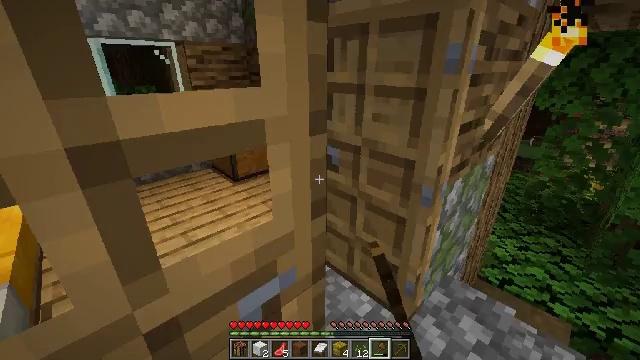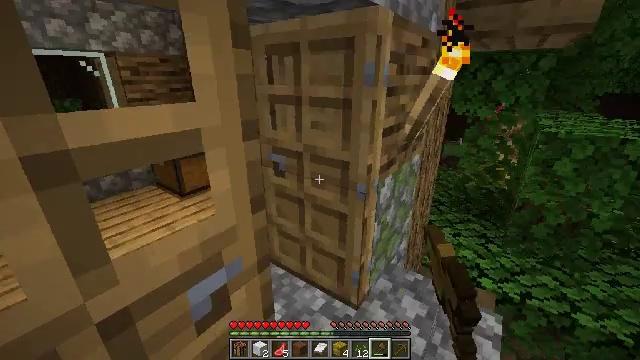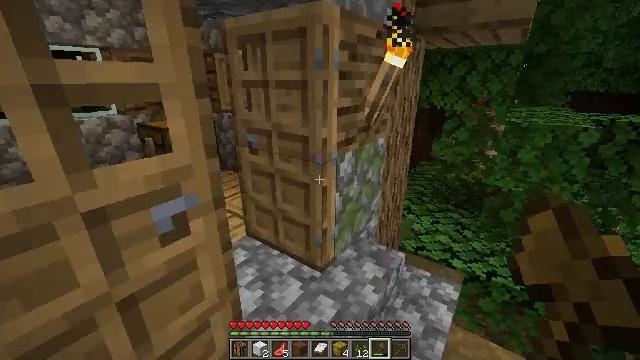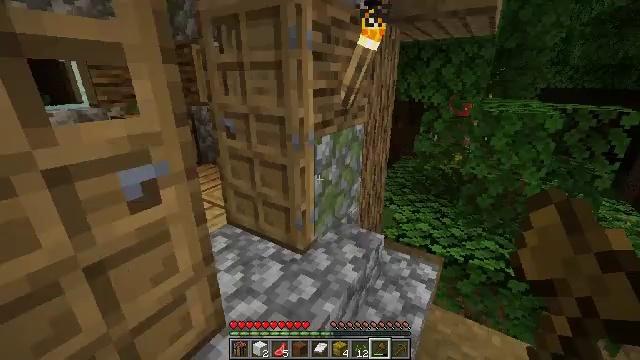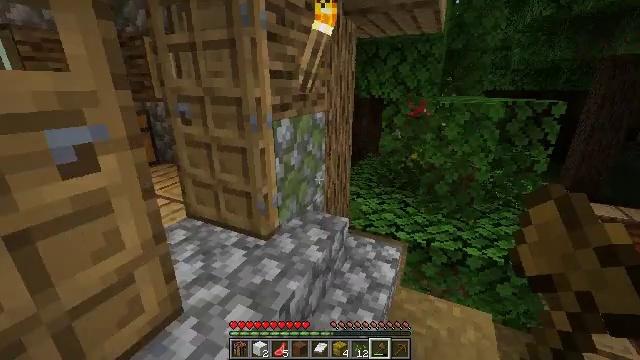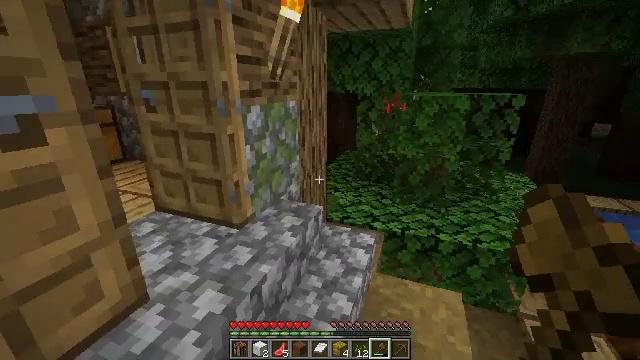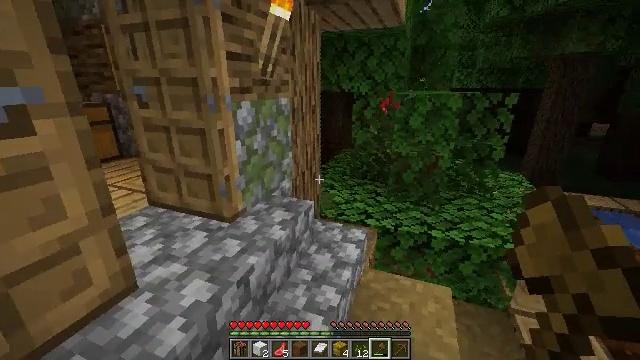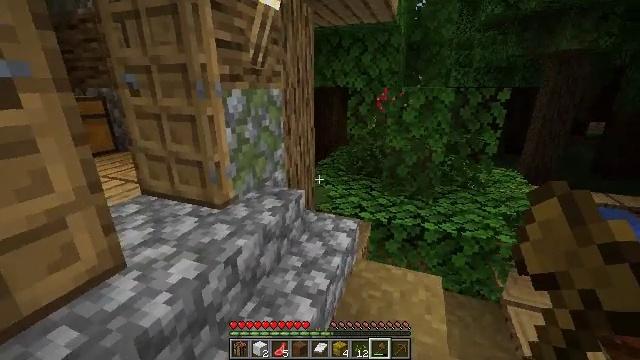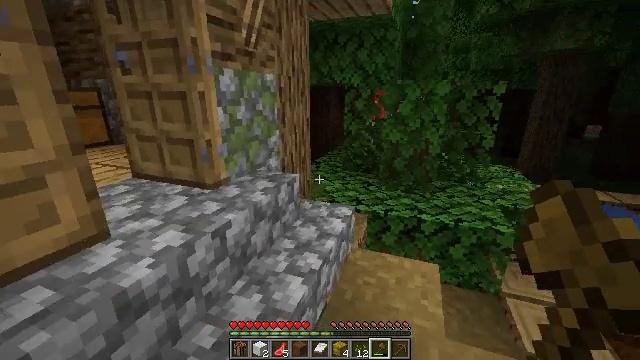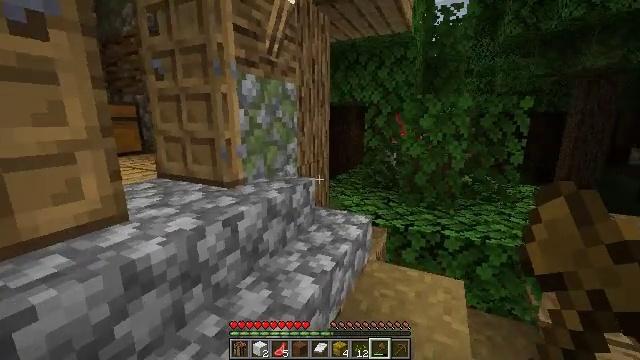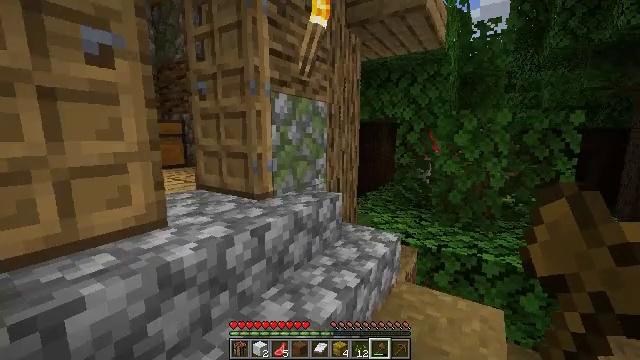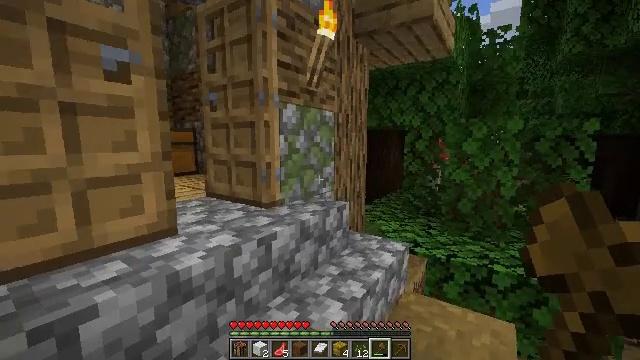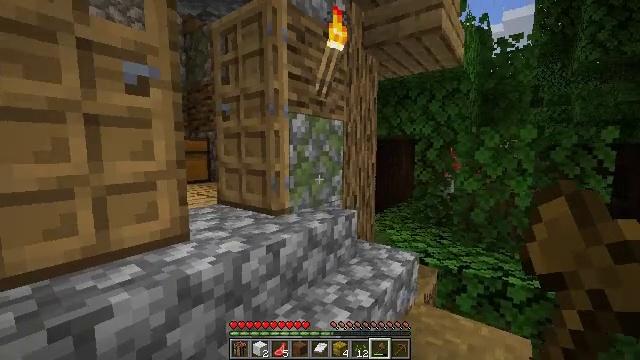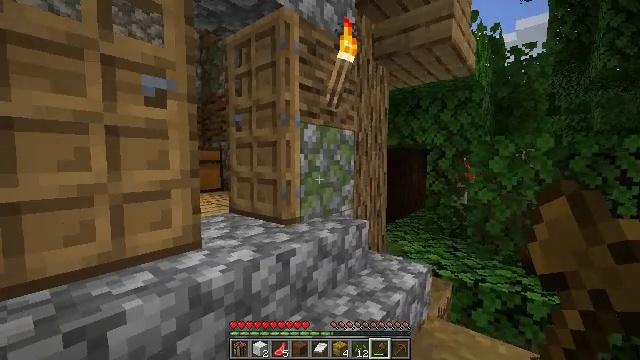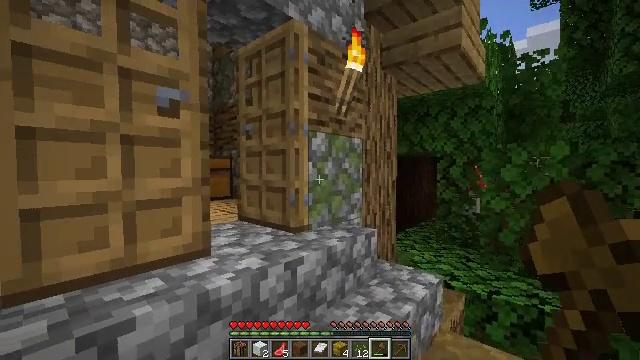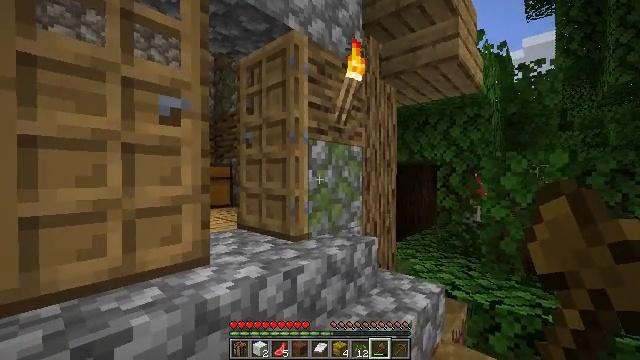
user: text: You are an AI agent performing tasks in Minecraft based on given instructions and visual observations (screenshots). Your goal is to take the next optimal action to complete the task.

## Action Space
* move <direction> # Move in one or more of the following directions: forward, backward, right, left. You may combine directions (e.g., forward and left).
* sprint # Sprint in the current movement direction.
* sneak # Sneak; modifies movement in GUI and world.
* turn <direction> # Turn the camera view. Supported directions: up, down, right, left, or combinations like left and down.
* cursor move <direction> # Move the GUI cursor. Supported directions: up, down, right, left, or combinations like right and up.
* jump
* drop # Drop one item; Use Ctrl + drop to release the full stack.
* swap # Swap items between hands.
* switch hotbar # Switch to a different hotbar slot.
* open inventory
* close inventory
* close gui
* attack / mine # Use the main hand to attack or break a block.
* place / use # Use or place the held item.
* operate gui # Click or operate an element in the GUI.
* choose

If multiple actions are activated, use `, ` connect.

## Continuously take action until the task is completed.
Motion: motion action
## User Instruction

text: Mine a hay block from the field.
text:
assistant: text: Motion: move back and move right, turn right and up
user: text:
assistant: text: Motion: move back and move right
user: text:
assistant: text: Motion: move back and move right, turn right
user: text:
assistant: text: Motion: move back and move right, turn right and up
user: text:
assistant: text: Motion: turn right
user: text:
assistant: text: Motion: no_op
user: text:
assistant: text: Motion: no_op
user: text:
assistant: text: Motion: turn up
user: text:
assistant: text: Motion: turn left and up
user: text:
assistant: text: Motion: turn left and up
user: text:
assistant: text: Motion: turn left and up
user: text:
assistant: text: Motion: turn left and up
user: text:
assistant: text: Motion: turn left and up
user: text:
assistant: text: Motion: turn left and up
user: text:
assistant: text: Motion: turn up
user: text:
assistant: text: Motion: no_op
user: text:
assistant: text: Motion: no_op
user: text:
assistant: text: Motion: turn left
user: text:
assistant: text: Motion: turn left and up
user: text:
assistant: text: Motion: no_op
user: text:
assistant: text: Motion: use / place
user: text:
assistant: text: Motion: use / place
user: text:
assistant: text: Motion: turn right and down, use / place
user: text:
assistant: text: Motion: move forward, turn right and down
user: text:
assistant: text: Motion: move forward and move right, turn right and down
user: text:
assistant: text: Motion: move forward and move right, turn right and down
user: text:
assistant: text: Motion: move forward and move right
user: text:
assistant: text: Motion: move forward
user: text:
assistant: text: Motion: move forward, turn left and down
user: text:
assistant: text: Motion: move forward, turn left and down